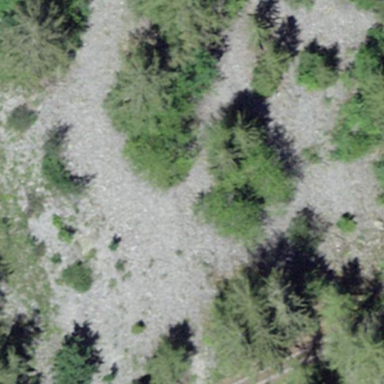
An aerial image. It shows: Natural scree.